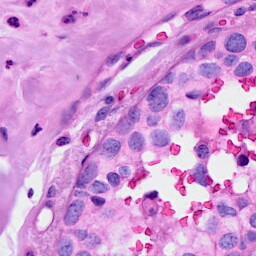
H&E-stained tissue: Breast